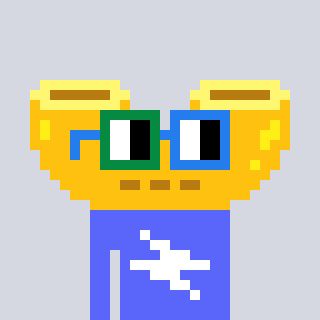
a pixel art character with square green and blue glasses, a macaroni-shaped head and a purple-colored body on a cool background